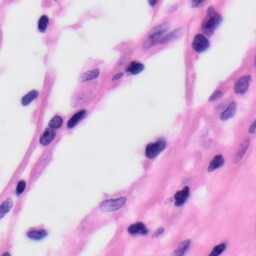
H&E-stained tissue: Skin